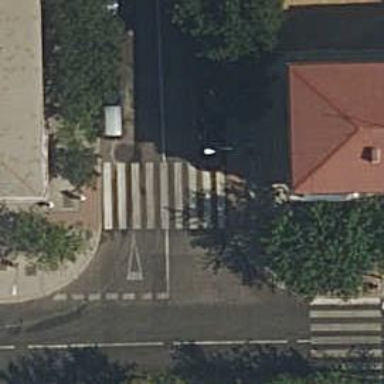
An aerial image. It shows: Uncontrolled zebra crossing on the road.